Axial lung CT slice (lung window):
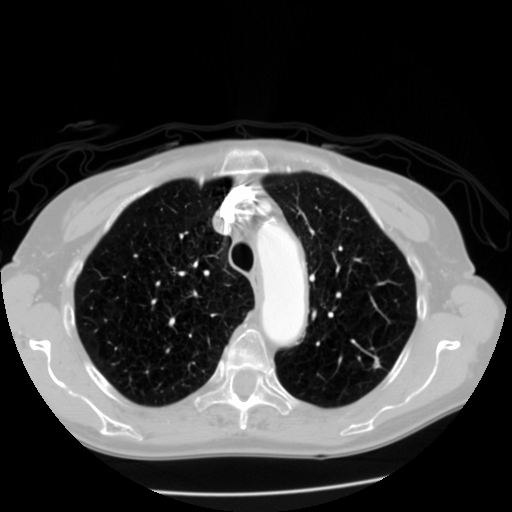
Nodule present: yes
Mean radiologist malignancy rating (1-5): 3.667